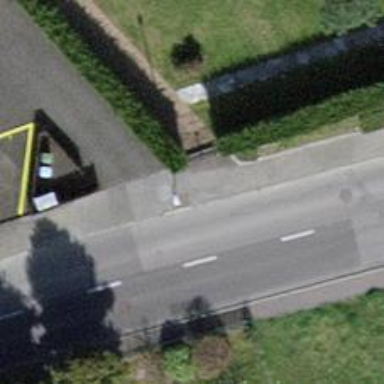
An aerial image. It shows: Sidewalk.